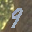
Label: 9